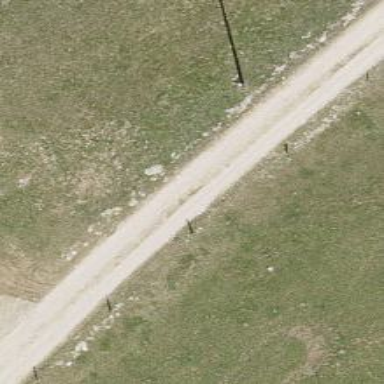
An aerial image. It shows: Unclassified road with gravel surface. The track type is grade2.